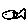
Label: fish